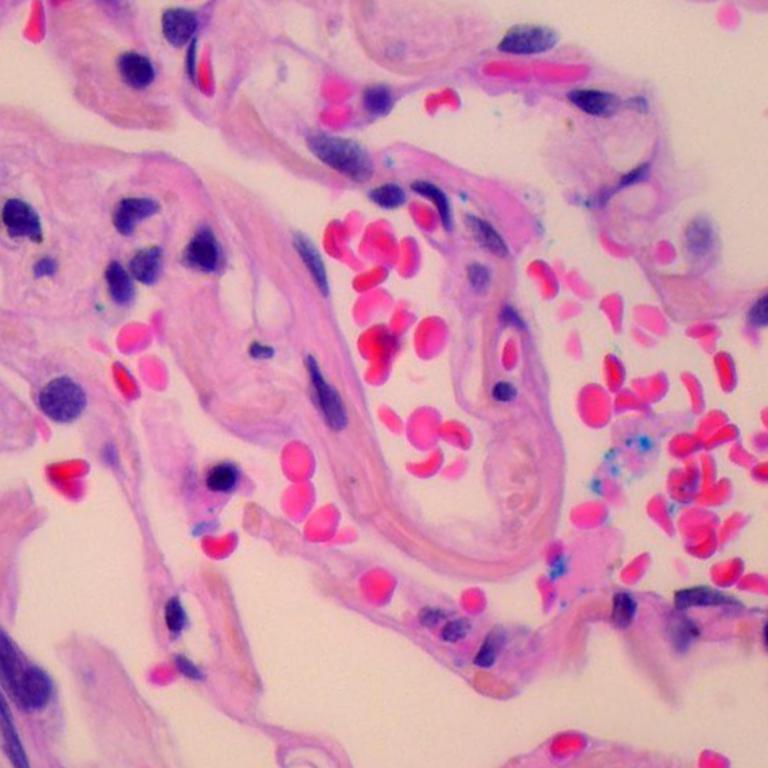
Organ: lung
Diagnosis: benign